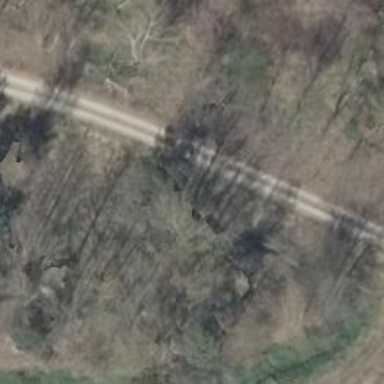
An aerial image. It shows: Gravel track with grade 2 quality.